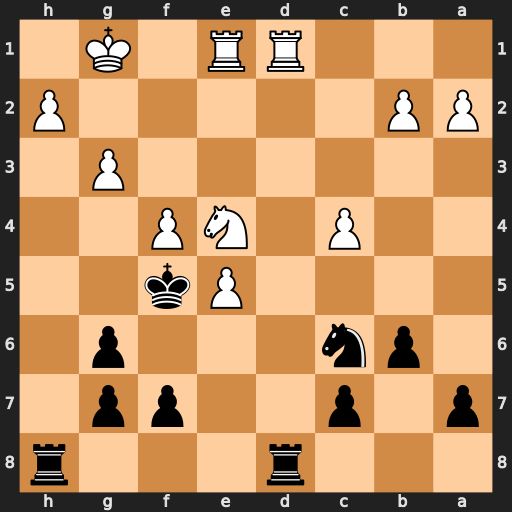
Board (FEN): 3r3r/p1p2pp1/1pn3p1/4Pk2/2P1NP2/6P1/PP5P/3RR1K1
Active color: b
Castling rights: -
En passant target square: -
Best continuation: Rxd1 Rxd1 Kxe4